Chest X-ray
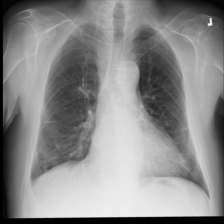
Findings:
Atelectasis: positive
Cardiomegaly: negative
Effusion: negative
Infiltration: negative
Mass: negative
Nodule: negative
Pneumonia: negative
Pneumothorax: negative
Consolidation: negative
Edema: negative
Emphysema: negative
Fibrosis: negative
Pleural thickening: negative
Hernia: negative